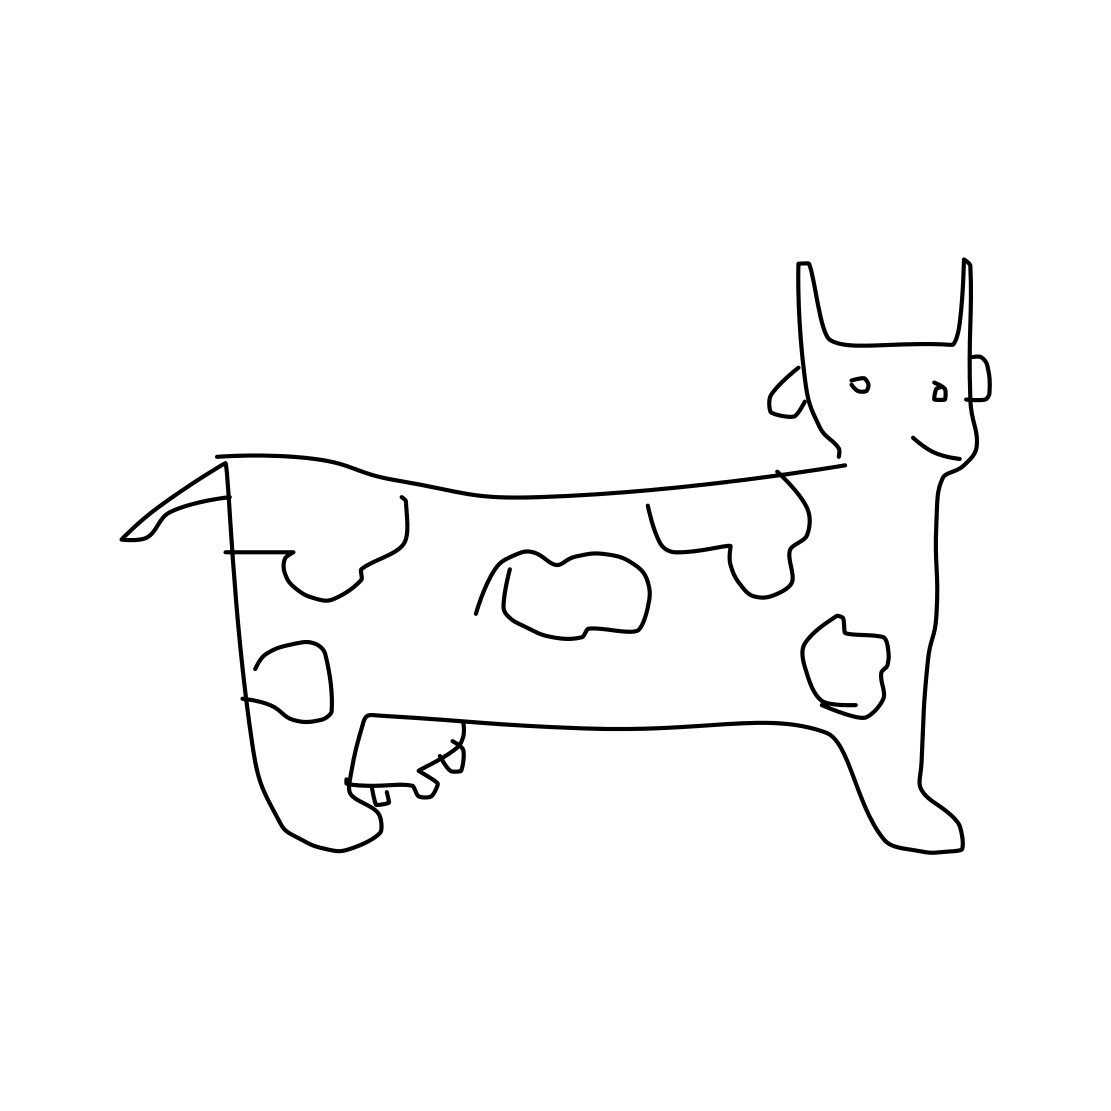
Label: cow